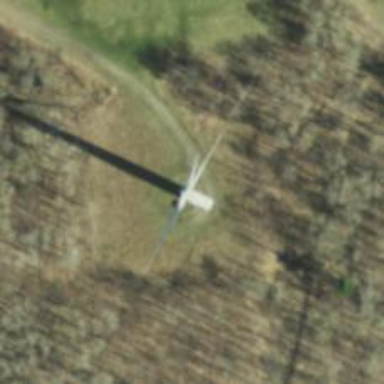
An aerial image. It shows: Wind generator powered by horizontal axis wind turbine.